Interaction volume radius: 5 \u00c5
Interaction volume height: 20 \u00c5
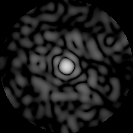
Disorder parameter: 0.8288